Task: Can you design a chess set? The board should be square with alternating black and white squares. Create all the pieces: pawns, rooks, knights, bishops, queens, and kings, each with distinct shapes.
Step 834:
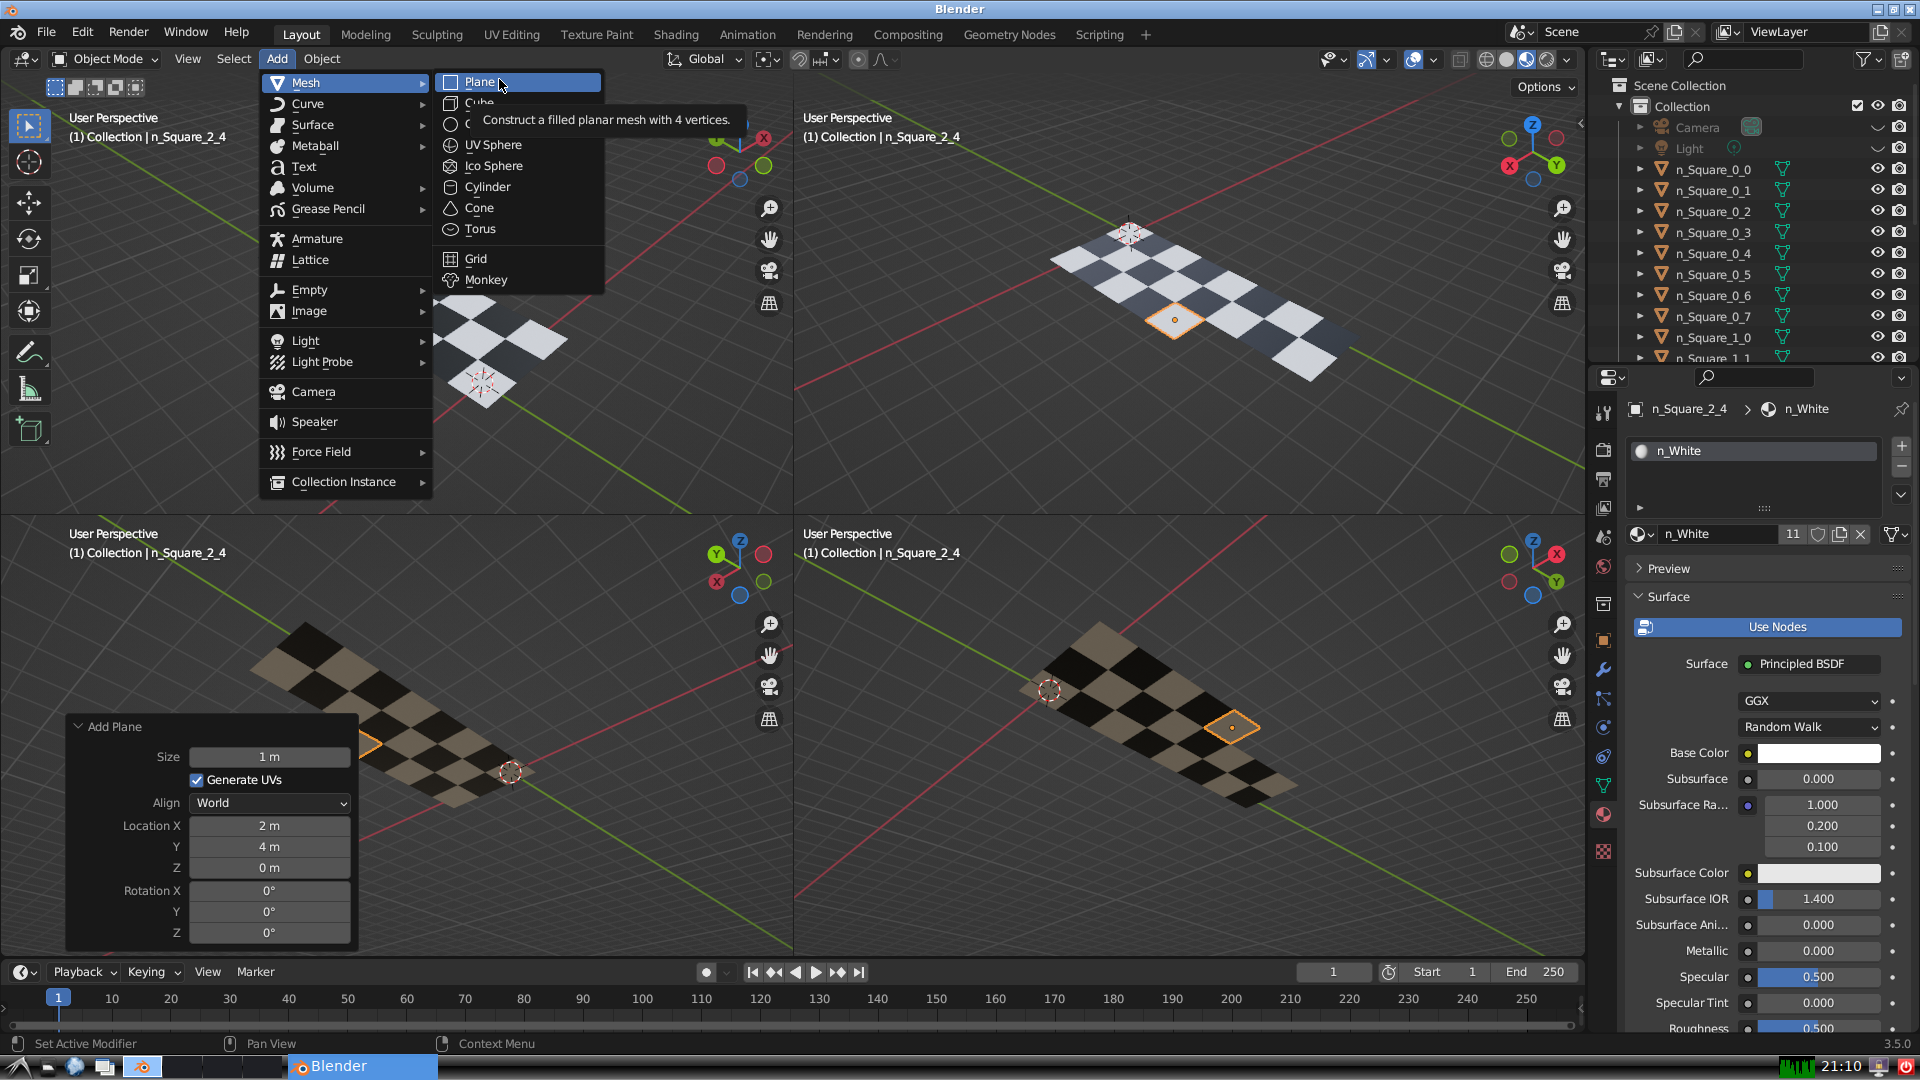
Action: click: no